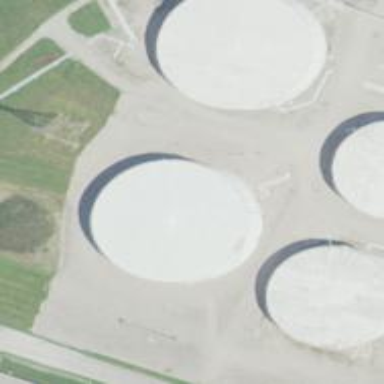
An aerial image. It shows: Storage tank that is man-made.